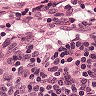
Metastatic tissue present: no